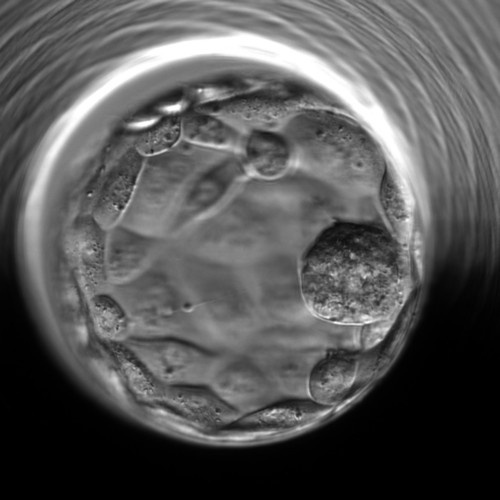
Embryo quality: good